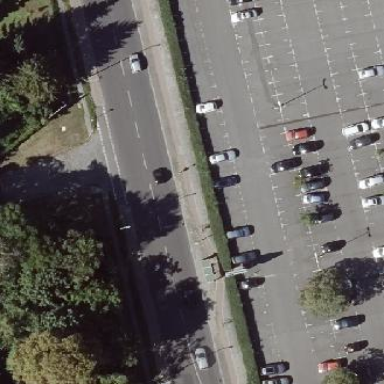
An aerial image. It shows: Parking area with surface.